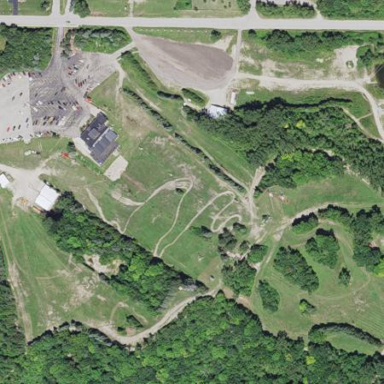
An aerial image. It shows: Winter sports area featuring sports center.